Question: I have a ToggleButton with a tooltip:
'''
<ToggleButton Height="32" Width="32">
<Image Width="16" Height="16" Source="{someImage} />
<ToggleButton.ToolTip>
<ToolTip Placement="Left" HorizontalOffset="-5">
<TextBlock Text="Search"/>
</ToolTip>
</ToggleButton.ToolTip>
</ToggleButton>
'''
On my PC (regular screens, Windows 8.1) the tooltip is showing to the left of my button, which is correct (see image).

However, on a pc with a touchscreen, the tooltip is showing to the right (when hovered over with the mouse). Even when the PC has 2 screens, one a touchscreen, the other a regular one, the tooltip is showing to the right on both screens.
Both PC's are running the same OS and .Net version.
When I change the Placement to "Right", the tooltip is showing on the right on a pc without touchscreen and to the left on a pc with a touchscreen.
Why the difference and what can I do so the tooltip is always shown on the left of the button?
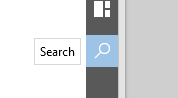
Answer: Still don't know why it didn't work correctly with the original code, but I found a fix/workaround:
I've set Placement to Custom, and implemented the ToolTipOpening event handler. There I use the CustomPopupPlacementCallback delegate to set the position of the tooltip manually:
XAML:
'''
<ToggleButton Height="32" Width="32" ToolTipOpening="Button_OnToolTipOpening">
<Image Width="16" Height="16" Source="{someImage} />
<ToggleButton.ToolTip>
<ToolTip Placement="Left" HorizontalOffset="-5">
<TextBlock Text="Search"/>
</ToolTip>
</ToggleButton.ToolTip>
</ToggleButton>
'''
C#:
'''
private void Button_OnToolTipOpening(object sender, ToolTipEventArgs e)
{
var button = sender as ToggleButton;
if (button == null) return;
var toolTip = button.ToolTip as ToolTip;
if (toolTip != null)
{
toolTip.PlacementTarget = button;
toolTip.Placement = PlacementMode.Custom;
toolTip.CustomPopupPlacementCallback = delegate
{
double offsetY = (button.Height - toolTip.ActualHeight) / 2;
double offsetX = -toolTip.ActualWidth - 5;
return new CustomPopupPlacement[] { new CustomPopupPlacement(new Point(offsetX, offsetY), PopupPrimaryAxis.Horizontal) };
};
}
}
'''